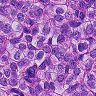
Metastatic tissue present: yes